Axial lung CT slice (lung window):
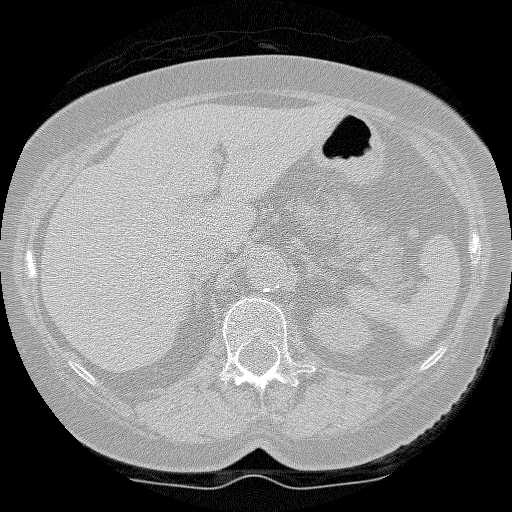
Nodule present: no